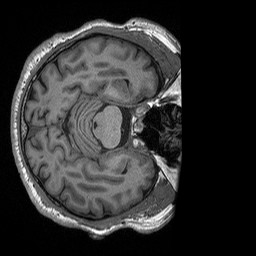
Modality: T1w
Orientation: axial
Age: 68
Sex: male
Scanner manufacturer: siemens
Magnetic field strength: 3 T
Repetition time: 2.4 s
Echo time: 0.00226 s